Interaction volume radius: 5 \u00c5
Interaction volume height: 10 \u00c5
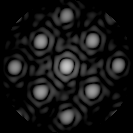
Disorder parameter: 0.126